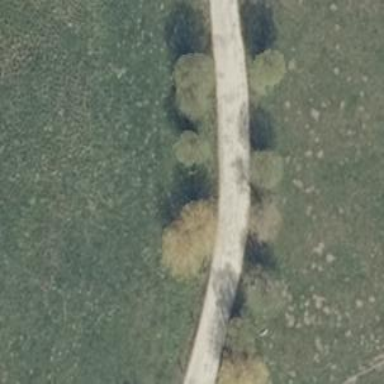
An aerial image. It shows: Row of broadleaved trees.